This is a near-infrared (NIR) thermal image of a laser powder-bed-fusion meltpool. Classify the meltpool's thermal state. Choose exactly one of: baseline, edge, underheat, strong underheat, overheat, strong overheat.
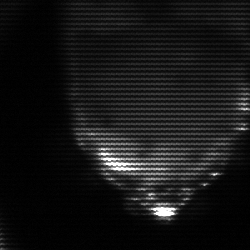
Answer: edge